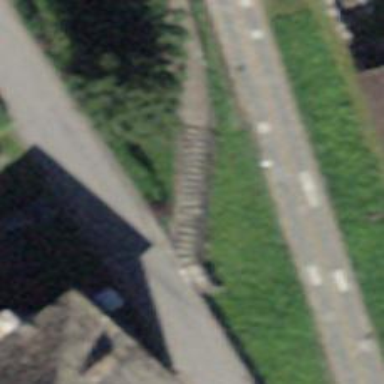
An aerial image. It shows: Steps made of paving stones.